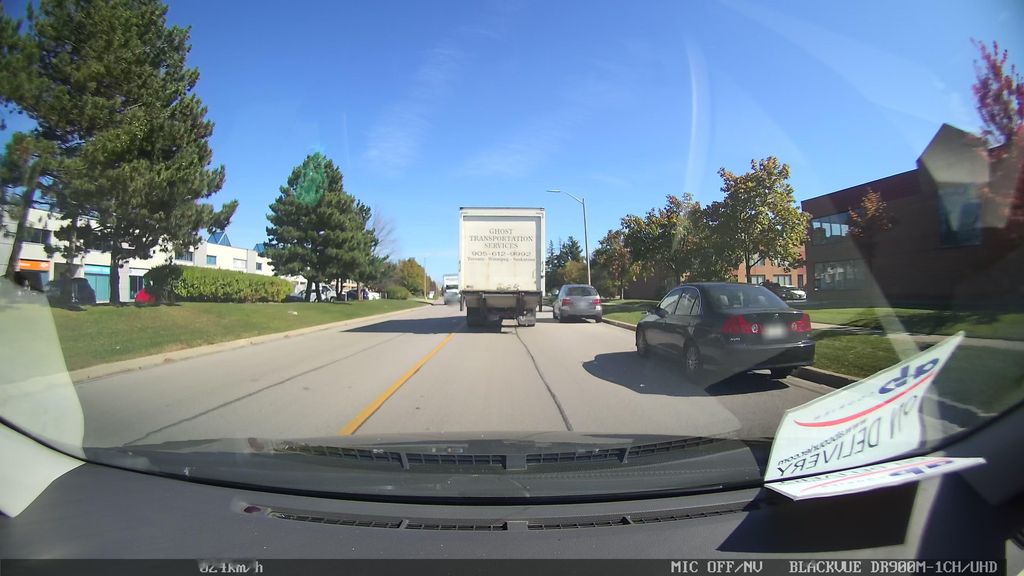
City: toronto